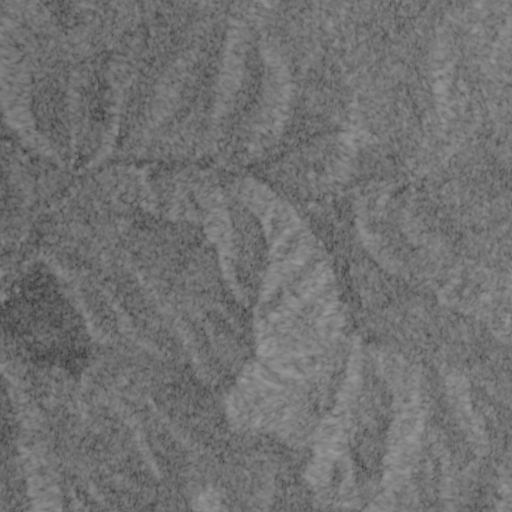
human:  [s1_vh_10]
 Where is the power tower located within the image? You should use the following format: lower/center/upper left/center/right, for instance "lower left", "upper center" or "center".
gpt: The power tower is located in the lower left of the image.
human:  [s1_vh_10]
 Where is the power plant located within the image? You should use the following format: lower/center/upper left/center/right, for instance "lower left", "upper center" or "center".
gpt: There is no power plant in the image.

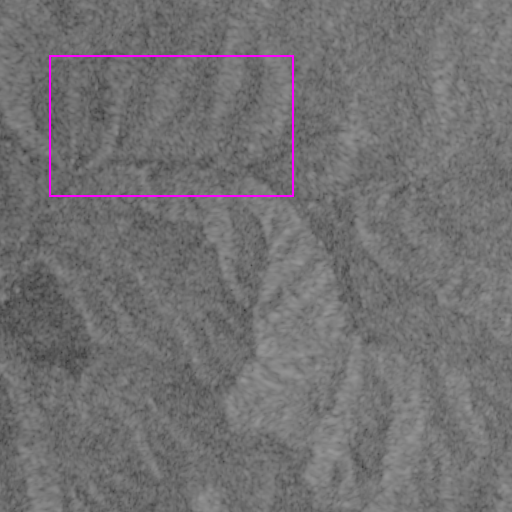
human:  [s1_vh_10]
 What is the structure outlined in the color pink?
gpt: There is no pink outline.
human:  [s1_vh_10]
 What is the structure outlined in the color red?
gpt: There is no structure outlined in red.